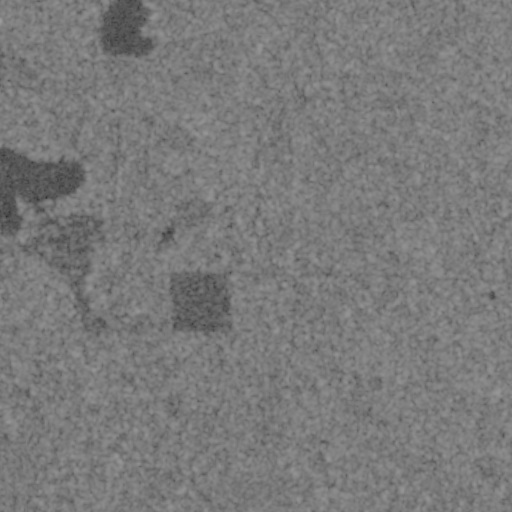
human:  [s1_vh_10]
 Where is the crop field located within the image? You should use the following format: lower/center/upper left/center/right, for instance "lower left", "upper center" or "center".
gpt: The crop field is located in the center of the image.
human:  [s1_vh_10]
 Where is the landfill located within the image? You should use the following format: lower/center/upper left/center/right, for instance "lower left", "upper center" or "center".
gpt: There is no landfill in the image.

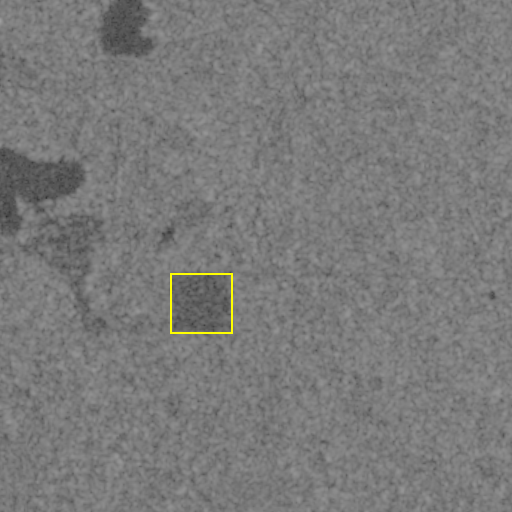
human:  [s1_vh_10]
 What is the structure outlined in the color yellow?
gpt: The structure outlined in yellow is a crop field.
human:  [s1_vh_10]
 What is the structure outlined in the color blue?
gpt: There is no blue outline.